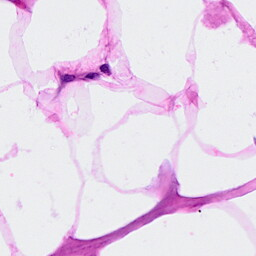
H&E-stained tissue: Breast